Interaction volume radius: 10 \u00c5
Interaction volume height: 10 \u00c5
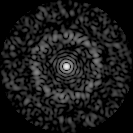
Disorder parameter: 0.8721